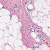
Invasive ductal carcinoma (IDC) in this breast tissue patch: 0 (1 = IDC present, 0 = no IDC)